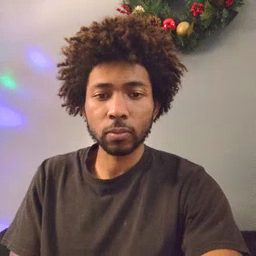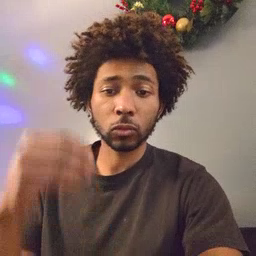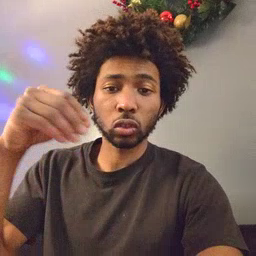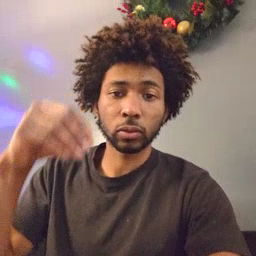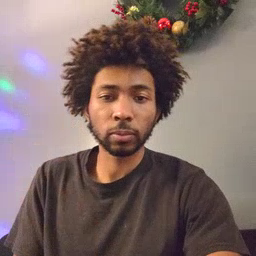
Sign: store